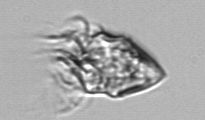
Label: Strombidium_inclinatum